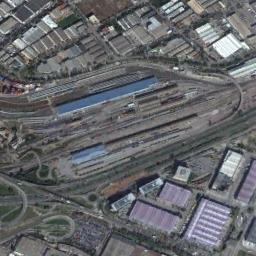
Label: railway_station